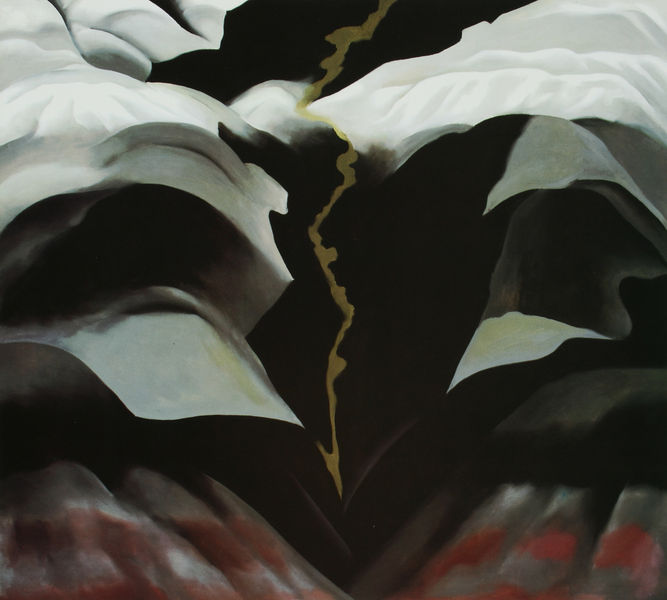
Titel: Black Place - III
Künstler: Georgia O'Keeffe
Institution: Im Besitz der Künstlerin
Schlagwörter: berg, gestein, gewitter, himmel, meer, schatten, weiß, wolken, fluss, gelb, landschaft, blume, blumen, braun, grau, schwarz, eis, rot, schnee, malerei, stein, bach, hügel, natur, gold, tal, welle, wellen, schlagschatten, abstrakt, berge, farben, fels, flächen, gebirge, gipfel, gletscher, modern, nebel, linien, schlucht, streifen, tiefe, faden, ölfarben, surreal, blut, blitze, lava, vulkan, linie, blanc, noir, strich, flecken, blitz, schwart, contraste, peinture, riss, gas, spalte, ligne, tableau, voiles, magma, keeffe, o'eeffe, verticale, o´keeffe, fracture, lawa, rupture, éclair